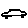
Label: car